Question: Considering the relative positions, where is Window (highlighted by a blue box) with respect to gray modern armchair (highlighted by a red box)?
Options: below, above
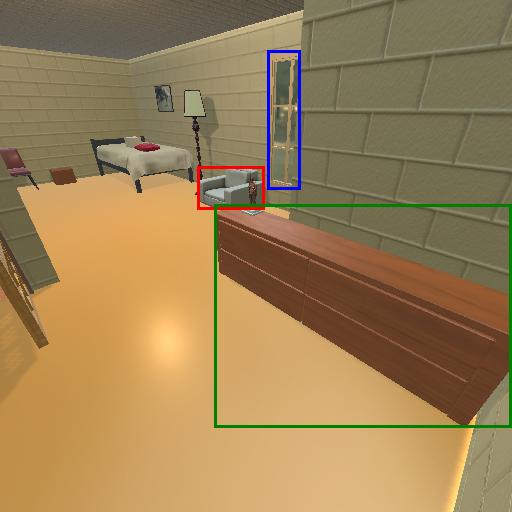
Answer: below